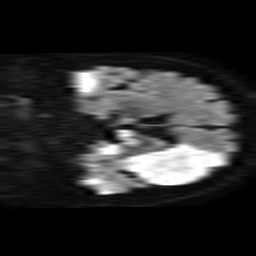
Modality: TRACE
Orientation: coronal
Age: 62
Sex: female
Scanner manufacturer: philips
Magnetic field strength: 1.5 T
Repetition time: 3.632 s
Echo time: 0.07194 s